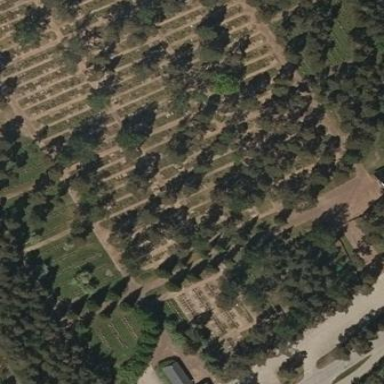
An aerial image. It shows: Grave yard.